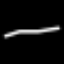
Label: line